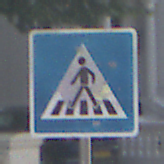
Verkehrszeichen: FussgaengerueberwegRechts
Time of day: MorningAfternoon
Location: Outdoor (Urban)
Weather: PartlyCloudy
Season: NotSpecified
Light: Natural